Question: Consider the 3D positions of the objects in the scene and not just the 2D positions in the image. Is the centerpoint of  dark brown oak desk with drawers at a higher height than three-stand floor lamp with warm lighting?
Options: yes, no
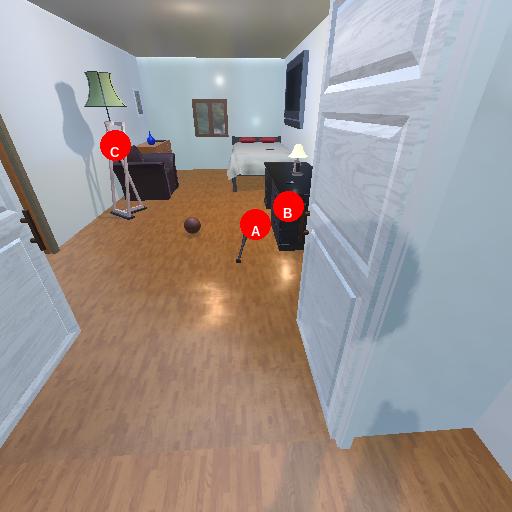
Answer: yes